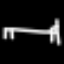
Label: bed